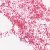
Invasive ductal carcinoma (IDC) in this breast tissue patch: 0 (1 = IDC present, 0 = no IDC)